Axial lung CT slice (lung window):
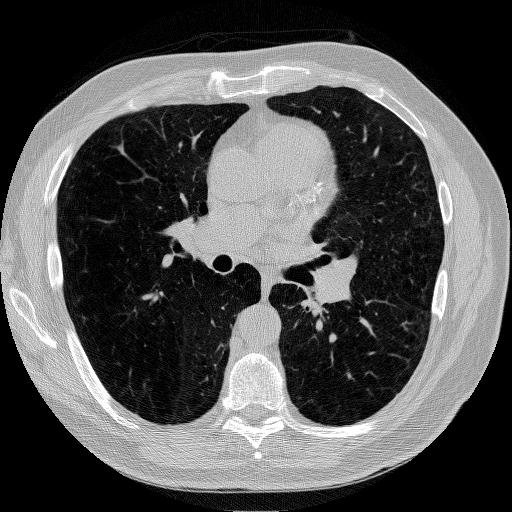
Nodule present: no